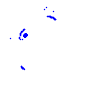
Particle: kaon